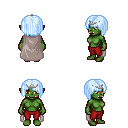
a pixel art fantasy rpg character, female body template, orc, green skin, gray cape, red pants, white cyan pageboy hairstyle, silver tiara, four views (front, back, left, right), 2x2 character sprite sheet, small pixel art, hard edges, no anti-aliasing